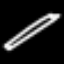
Label: pencil